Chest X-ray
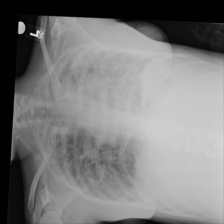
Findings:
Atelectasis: negative
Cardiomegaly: negative
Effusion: negative
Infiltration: positive
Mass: negative
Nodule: negative
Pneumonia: negative
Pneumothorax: negative
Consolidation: negative
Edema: negative
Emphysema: negative
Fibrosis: negative
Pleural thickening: negative
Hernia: negative